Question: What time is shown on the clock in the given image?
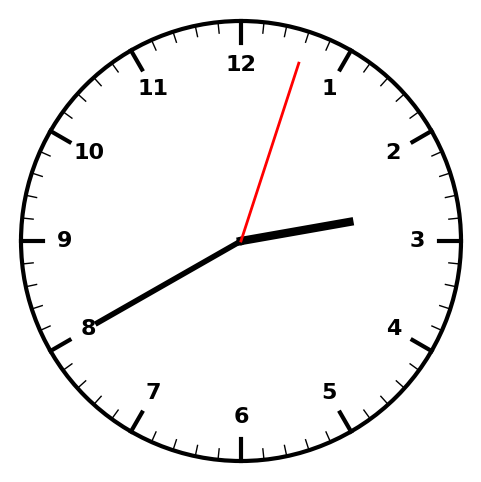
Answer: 02:40:03